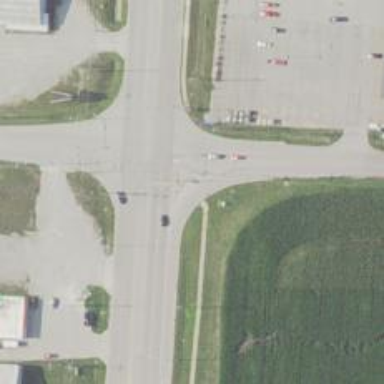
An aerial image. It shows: Footway with asphalt surface and marked with lines at the crossing.